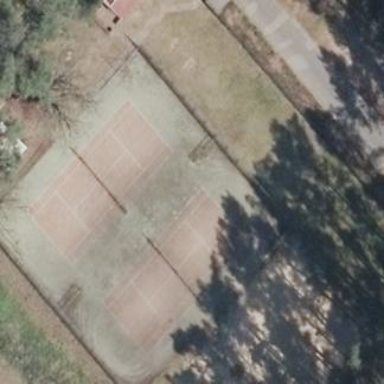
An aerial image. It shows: Tennis pitch with tartan surface on grass landuse.